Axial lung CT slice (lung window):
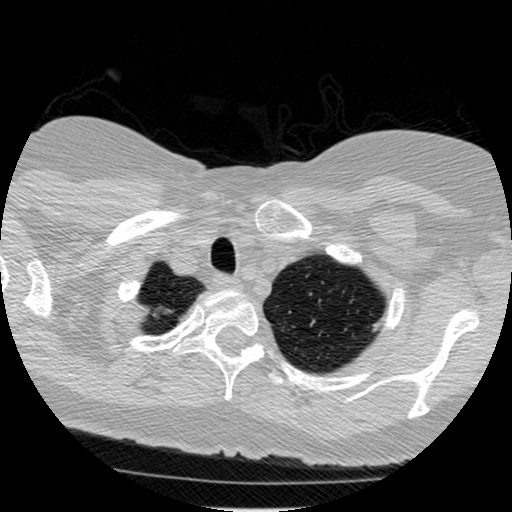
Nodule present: no